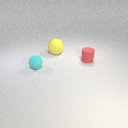
small red rubber cylinder in front of large yellow rubber sphere